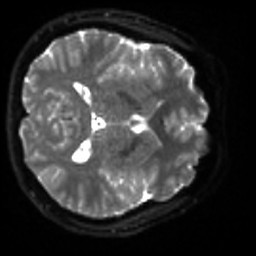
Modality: sbref
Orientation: axial
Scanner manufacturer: siemens
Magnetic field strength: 3 T
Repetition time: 4 s
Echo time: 0.0594 s